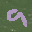
Label: 9